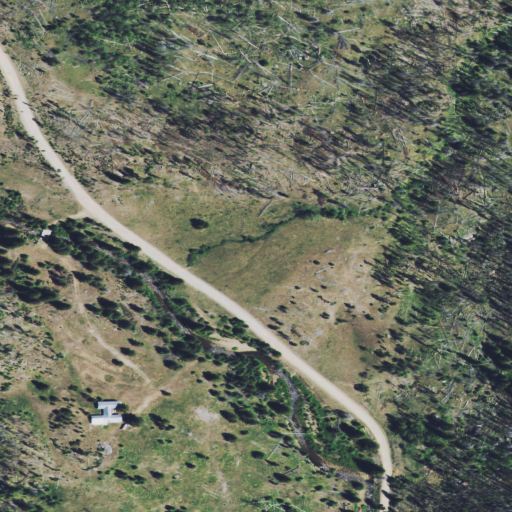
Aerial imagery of valley in Montana named Vacchiou Gulch containing evergreen forest, shrub, open development, and grassland